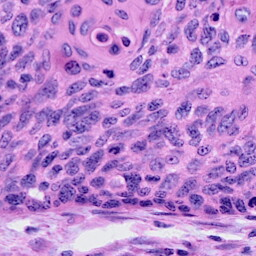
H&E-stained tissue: Cervix